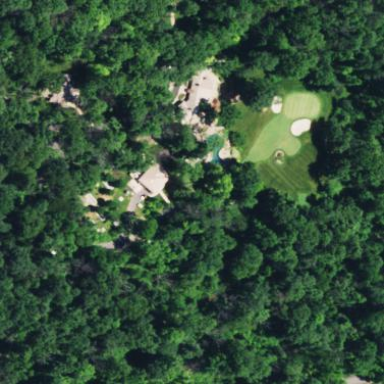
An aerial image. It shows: Golf course surrounded by greenery.